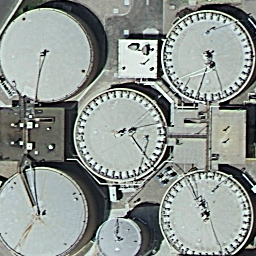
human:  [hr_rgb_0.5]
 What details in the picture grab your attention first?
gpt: storage tanks